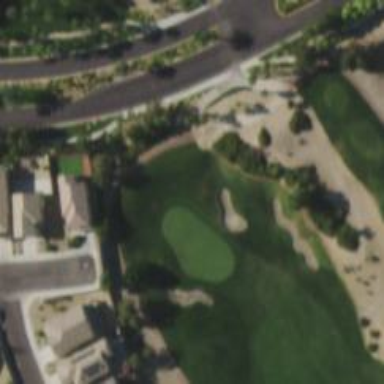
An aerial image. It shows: Golf hole.